Chest X-ray. View position: PA
Patient age: 38
Patient sex: F
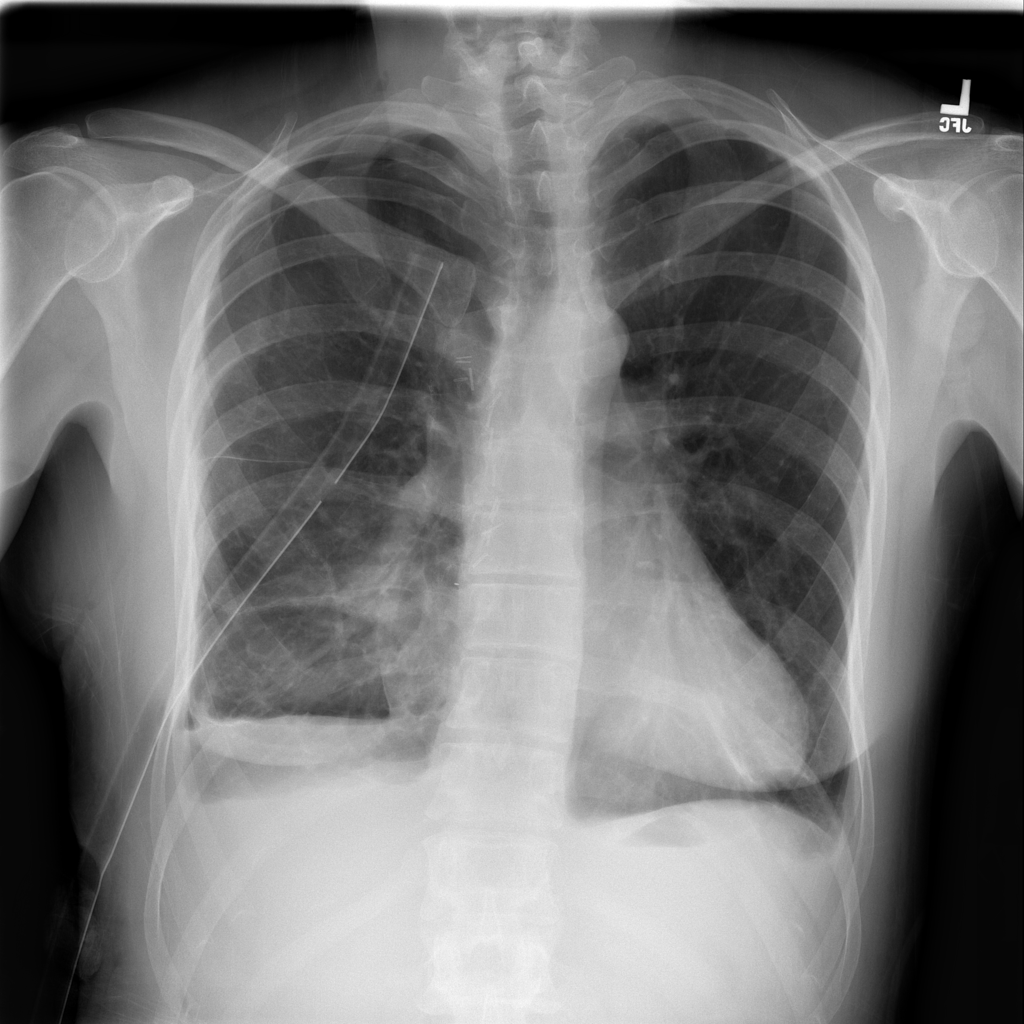
Finding: Pneumothorax